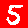
Digit: 5